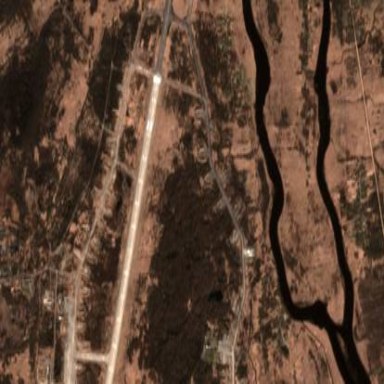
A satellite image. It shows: Military airfield located within larger aerodrome area.